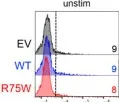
Functional testing of R75W CARD11. Or with. A WT CARD11-V5 construct. After 24 hrs, transfectants were stimulated with anti-CD3/CD28 Abs or PMA/ionomycin for 24 hrs, and GFP expression was measured by flow cytometry. Histograms from one representative experiment (left panels) denote %GFP+ cells -/+ stimulation. Mean fluorescence intensity (MFI) of GFP+ cells was graphed for 3 independent experiments (middle panels); asterisks denote statistically significant decreases in GFP MFI for R75W relative to WT -/+ WT CARD11-V5 (paired t-test, p <0.04). CARD11 protein expression was measured in cell lysates by immunoblotting; beta-actin serves as a loading control.
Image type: pathology (immunostaining)